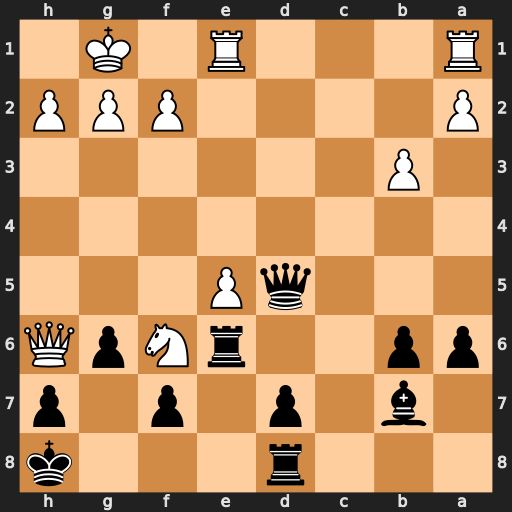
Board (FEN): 3r3k/1b1p1p1p/pp2rNpQ/3qP3/8/1P6/P4PPP/R3R1K1
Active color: b
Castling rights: -
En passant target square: -
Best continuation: Qxg2#